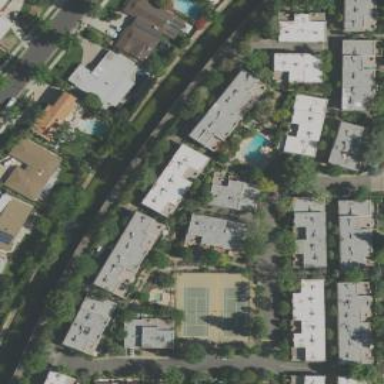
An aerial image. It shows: Condominium within residential area.